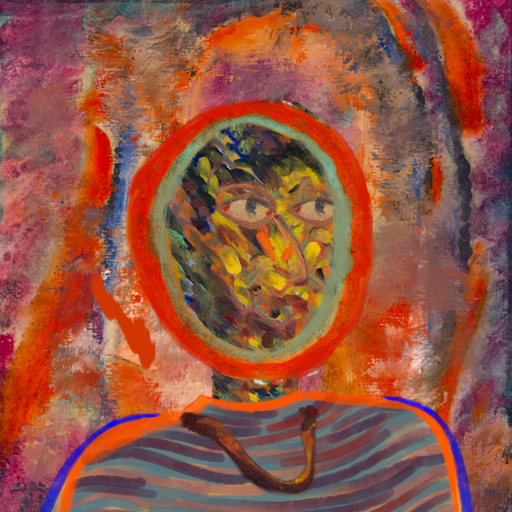
Background: Experience, Head And Neck Side: An_Impression, Face Side: GypsyMother, Bust: Experience, Hair Side: Sisters, Head Accessory: Blank, Second Necklace: Comrade, Necklace: Blank, Baby: Blank